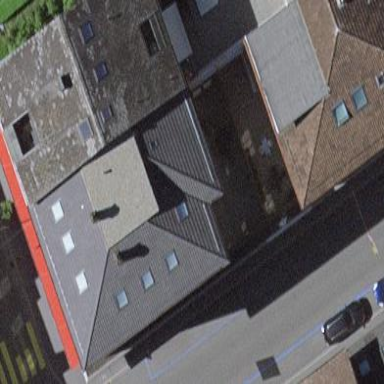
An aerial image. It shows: View of roof of building.